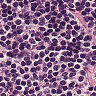
Metastatic tissue present: no